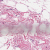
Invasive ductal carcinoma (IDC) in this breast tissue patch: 0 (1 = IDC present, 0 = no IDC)